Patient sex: M
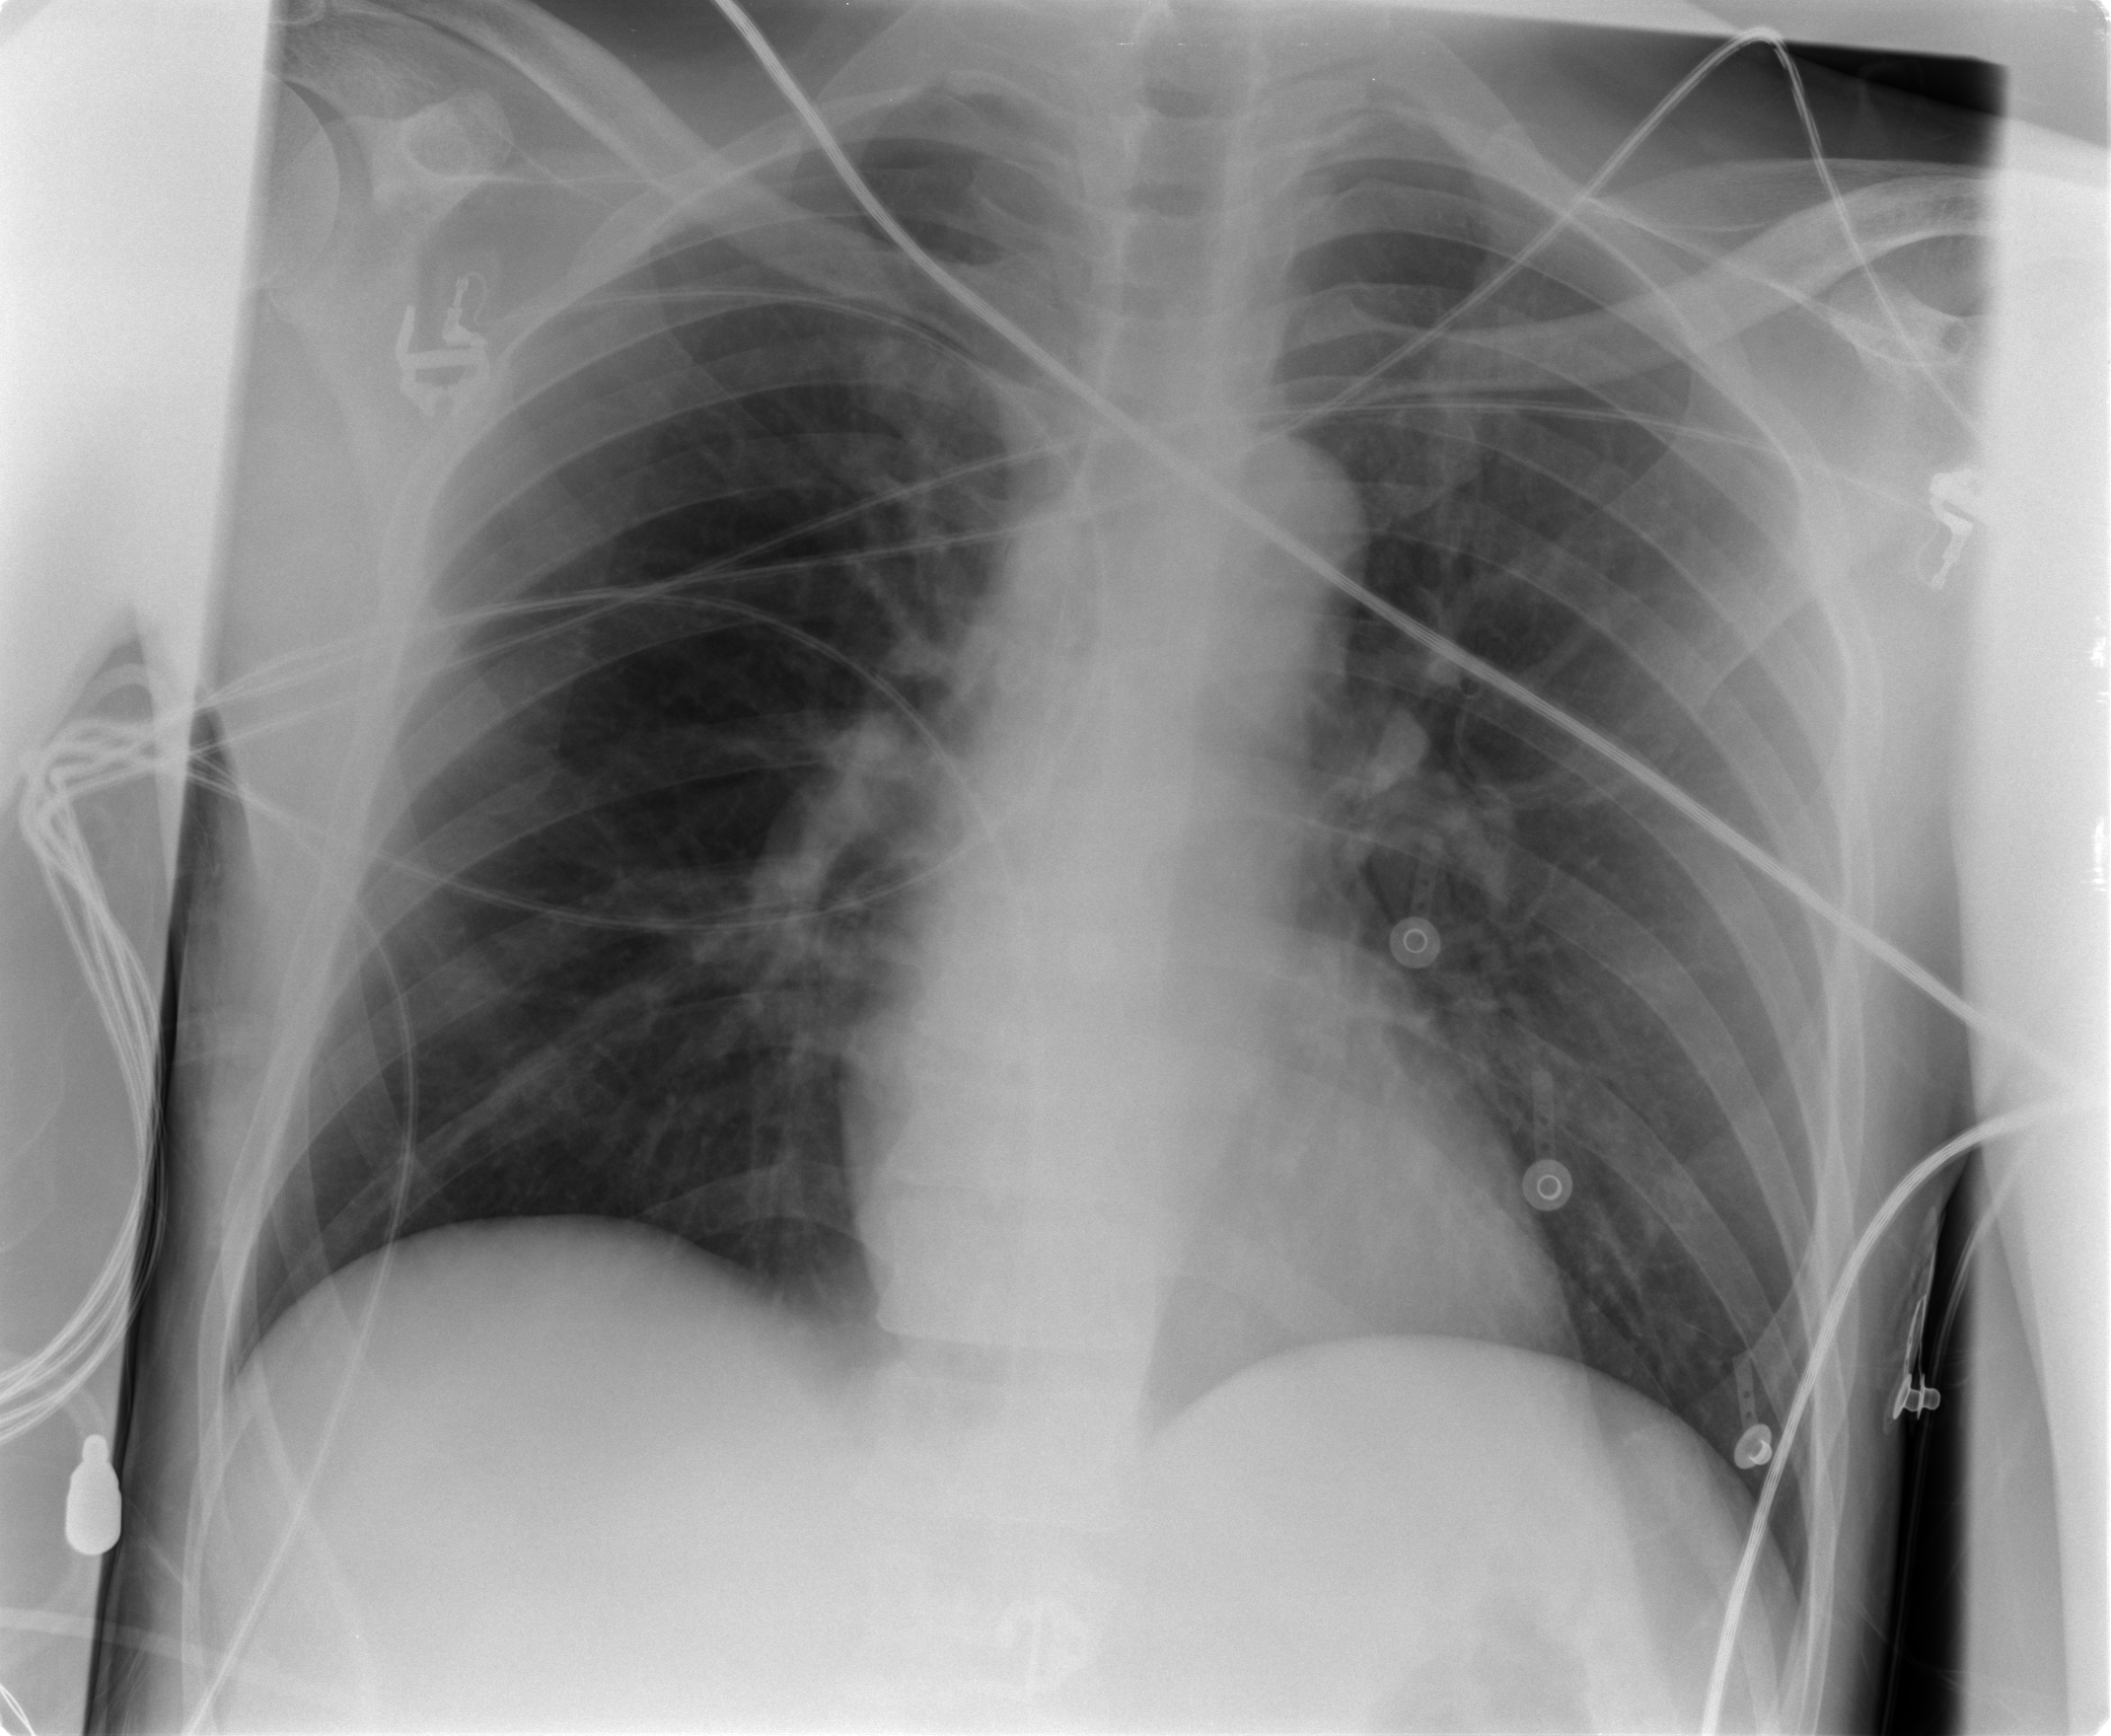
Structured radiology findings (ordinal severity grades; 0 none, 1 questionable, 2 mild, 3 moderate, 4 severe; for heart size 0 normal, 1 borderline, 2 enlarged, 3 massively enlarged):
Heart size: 1
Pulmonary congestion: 2
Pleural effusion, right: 0
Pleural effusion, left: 0
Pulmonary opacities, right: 0
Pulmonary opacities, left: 1
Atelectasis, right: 0
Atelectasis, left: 2